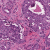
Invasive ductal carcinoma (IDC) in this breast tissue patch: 0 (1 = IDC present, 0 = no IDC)